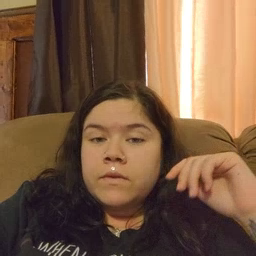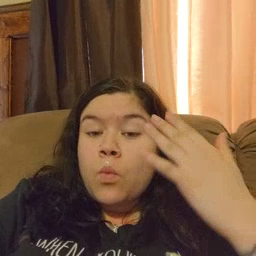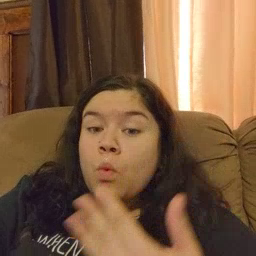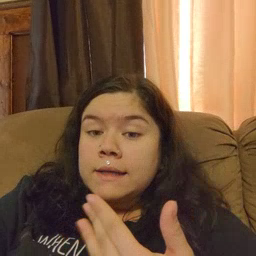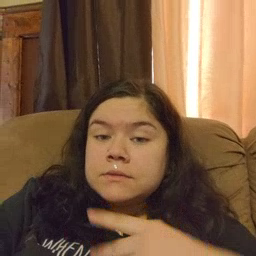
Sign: wait